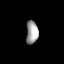
Tissue: lung
Cell type: Endothelial cells
Senescence score: 0.5858
Nuclear area (px): 274
Mean DAPI intensity: 159.38